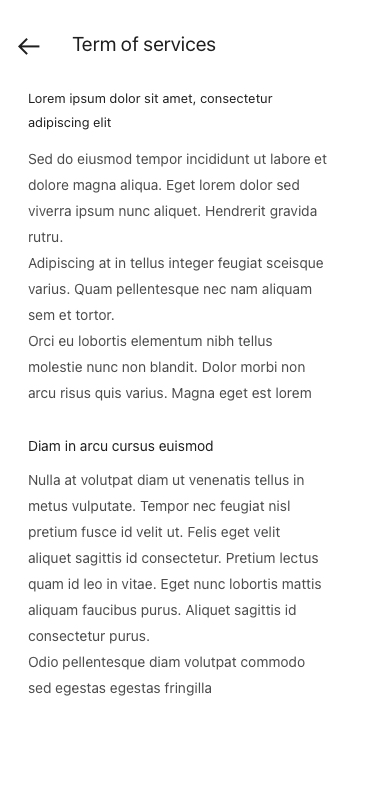
Text in this UI design:
Sed do eiusmod tempor incididunt ut labore et
dolore magna aliqua. Eget lorem dolor sed
viverra ipsum nunc aliquet. Hendrerit gravida
rutru.
Adipiscing at in tellus integer feugiat sceisque
varius. Quam pellentesque nec nam aliquam
sem et tortor.
Orci eu lobortis elementum nibh tellus
molestie nunc non blandit. Dolor morbi non
arcu risus quis varius. Magna eget est lorem
Nulla at volutpat diam ut venenatis tellus in
metus vulputate. Tempor nec feugiat nisl
pretium fusce id velit ut. Felis eget velit
aliquet sagittis id consectetur. Pretium lectus
quam id leo in vitae. Eget nunc lobortis mattis
aliquam faucibus purus. Aliquet sagittis id
consectetur purus.
Odio pellentesque diam volutpat commodo
sed egestas egestas fringilla
Lorem ipsum dolor sit amet, consectetur
adipiscing elit
Diam in arcu cursus euismod
Term of services